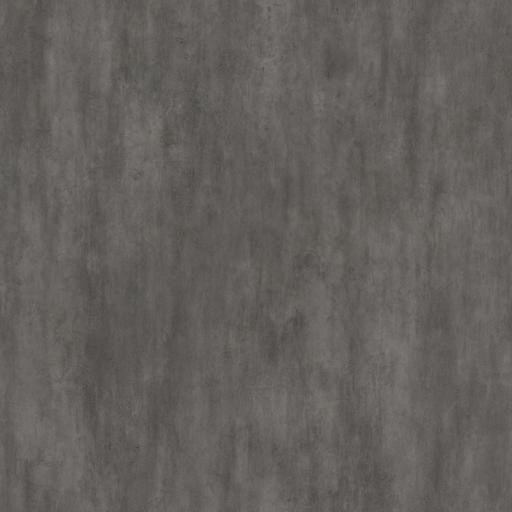
Tags: concrete gray plain smooth